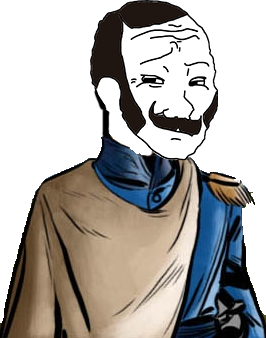
Label: 5_Smugjak